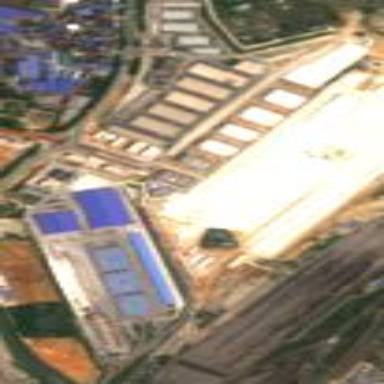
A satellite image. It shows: Industrial area focused on logistics.